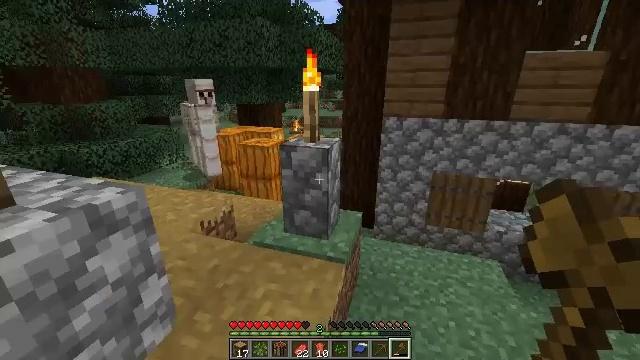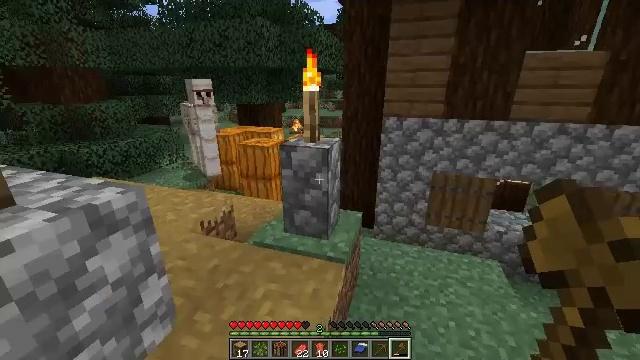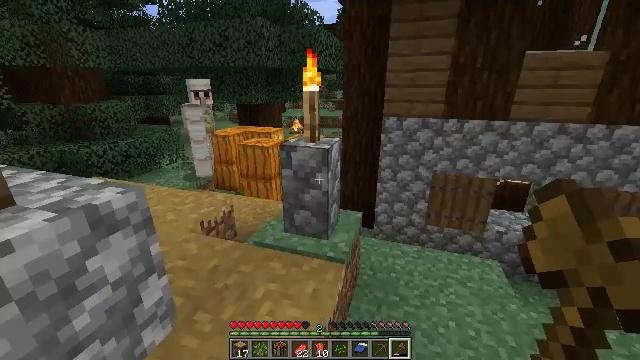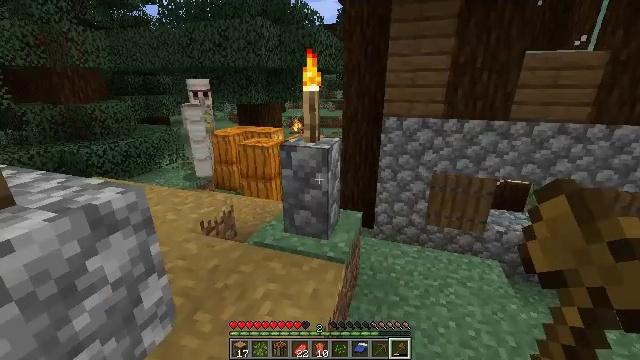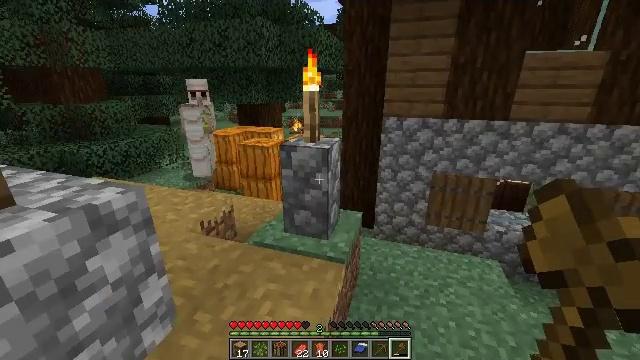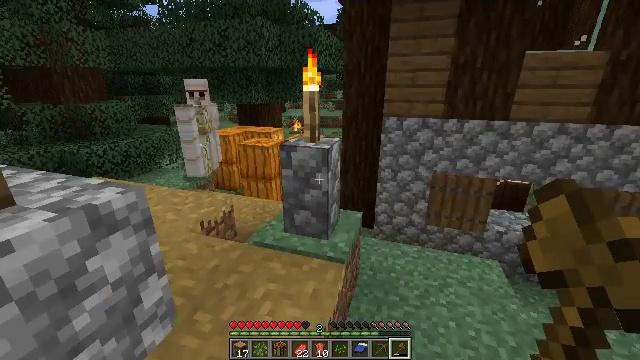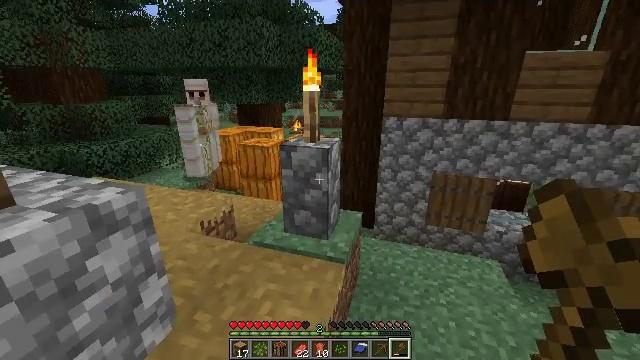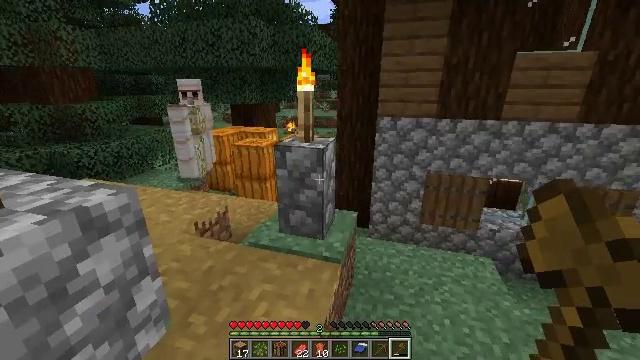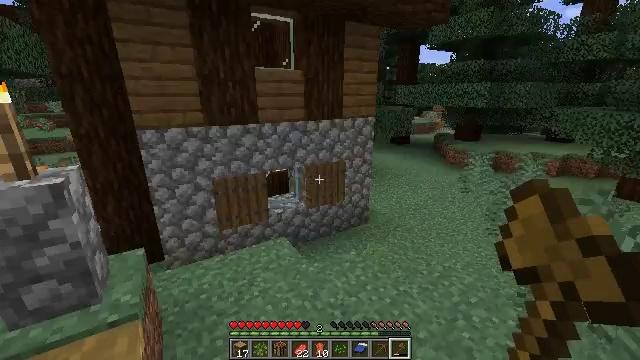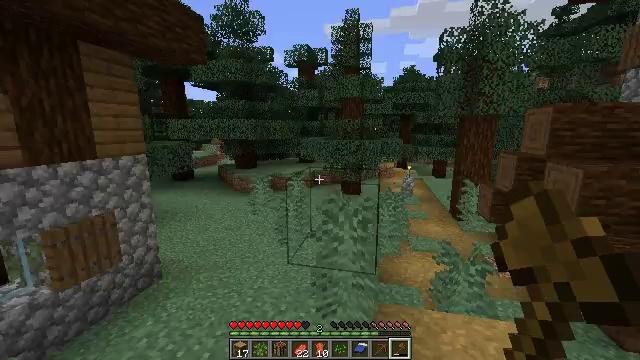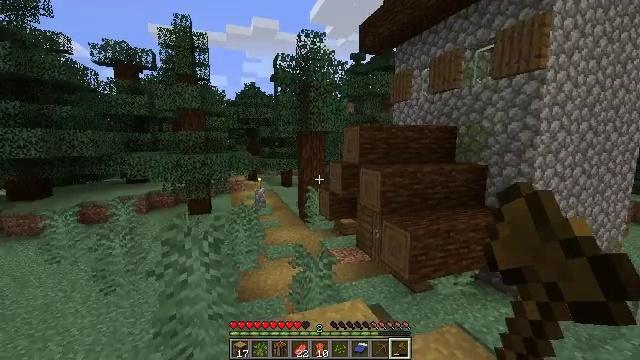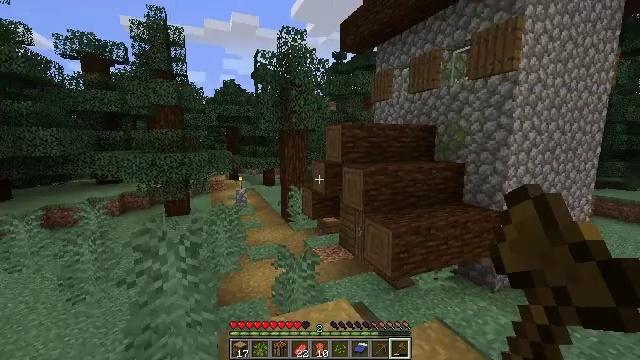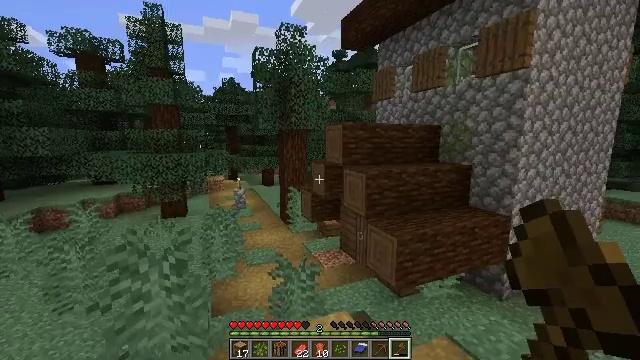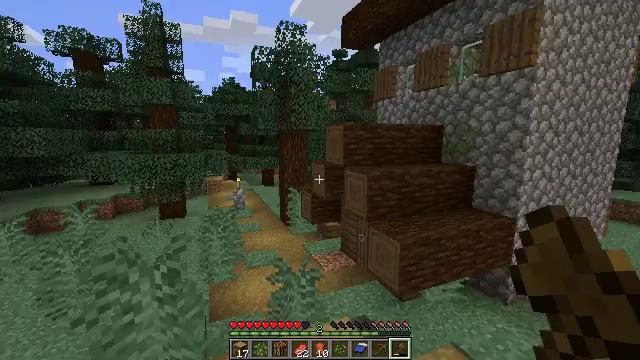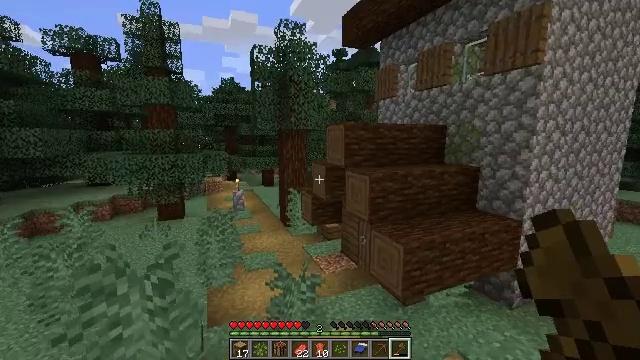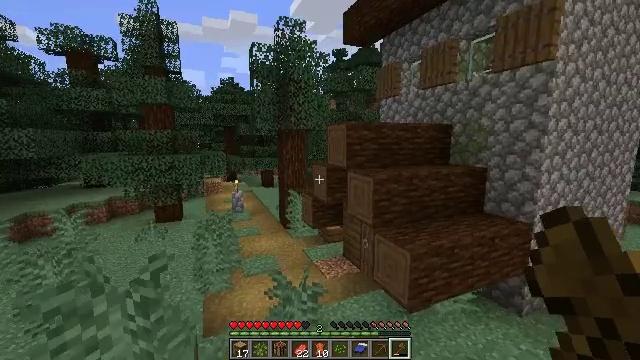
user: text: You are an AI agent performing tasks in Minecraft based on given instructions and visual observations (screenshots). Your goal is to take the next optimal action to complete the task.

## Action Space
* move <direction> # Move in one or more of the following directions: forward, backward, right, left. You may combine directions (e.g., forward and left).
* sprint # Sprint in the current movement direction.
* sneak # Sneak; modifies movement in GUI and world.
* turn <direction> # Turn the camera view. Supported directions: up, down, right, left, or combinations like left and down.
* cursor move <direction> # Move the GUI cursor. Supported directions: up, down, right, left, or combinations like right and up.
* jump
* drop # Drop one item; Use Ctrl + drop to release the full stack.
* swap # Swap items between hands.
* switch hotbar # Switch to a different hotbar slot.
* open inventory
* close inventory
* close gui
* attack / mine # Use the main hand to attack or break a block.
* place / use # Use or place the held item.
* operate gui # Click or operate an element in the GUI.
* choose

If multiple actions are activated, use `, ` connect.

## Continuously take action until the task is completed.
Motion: motion action
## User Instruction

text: Harvest a pumpkin from the field.
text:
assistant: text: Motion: no_op
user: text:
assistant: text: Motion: no_op
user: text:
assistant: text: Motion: no_op
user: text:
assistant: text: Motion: no_op
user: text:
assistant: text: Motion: no_op
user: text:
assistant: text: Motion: no_op
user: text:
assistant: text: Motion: turn right
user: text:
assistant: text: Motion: turn right and up
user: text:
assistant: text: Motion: turn right and up
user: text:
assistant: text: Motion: move forward, turn right and up
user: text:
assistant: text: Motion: move forward, turn right
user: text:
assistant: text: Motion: move forward
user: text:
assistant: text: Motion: move forward
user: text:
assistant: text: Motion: move forward
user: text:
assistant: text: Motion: move forward, sprint
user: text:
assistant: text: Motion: move forward, sprint
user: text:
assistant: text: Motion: move forward, sprint
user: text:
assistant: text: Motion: move forward, sprint
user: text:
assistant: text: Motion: move forward, sprint
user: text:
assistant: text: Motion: move forward
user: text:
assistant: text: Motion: move forward and move left
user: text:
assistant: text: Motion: move forward and move left, turn right and down
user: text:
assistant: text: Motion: move forward and move left, turn right and down
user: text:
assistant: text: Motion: move forward and move left, turn right
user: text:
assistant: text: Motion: move forward and move left
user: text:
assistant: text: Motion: move forward
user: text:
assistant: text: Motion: move forward
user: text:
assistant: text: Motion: move forward and move left
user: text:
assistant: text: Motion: move forward and move left
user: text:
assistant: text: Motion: move forward and move left